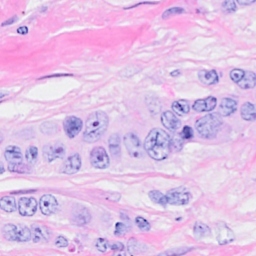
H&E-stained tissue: Breast